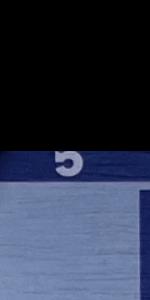
Label: Empty